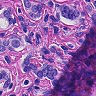
Metastatic tissue present: yes